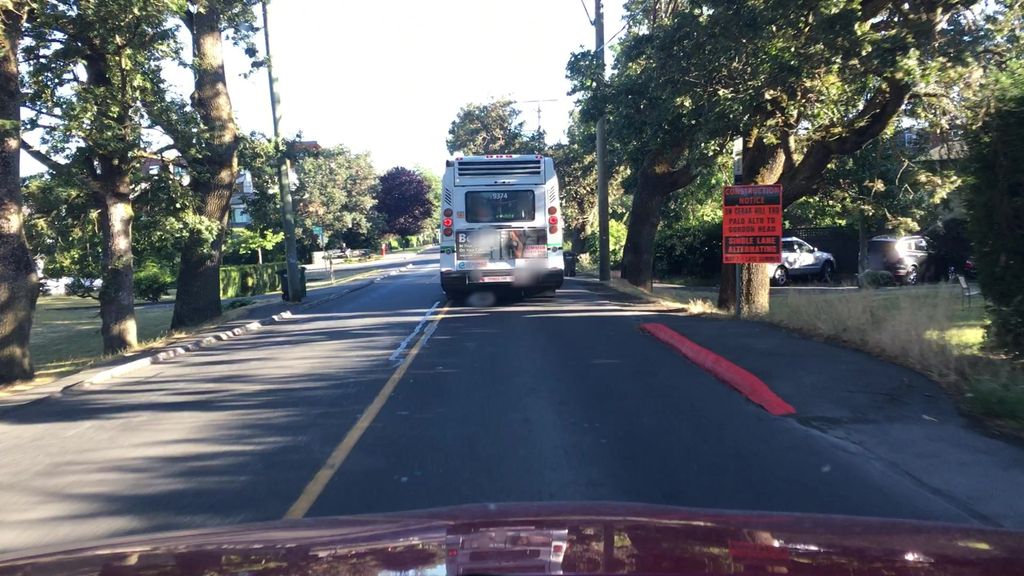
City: victoria